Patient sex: M
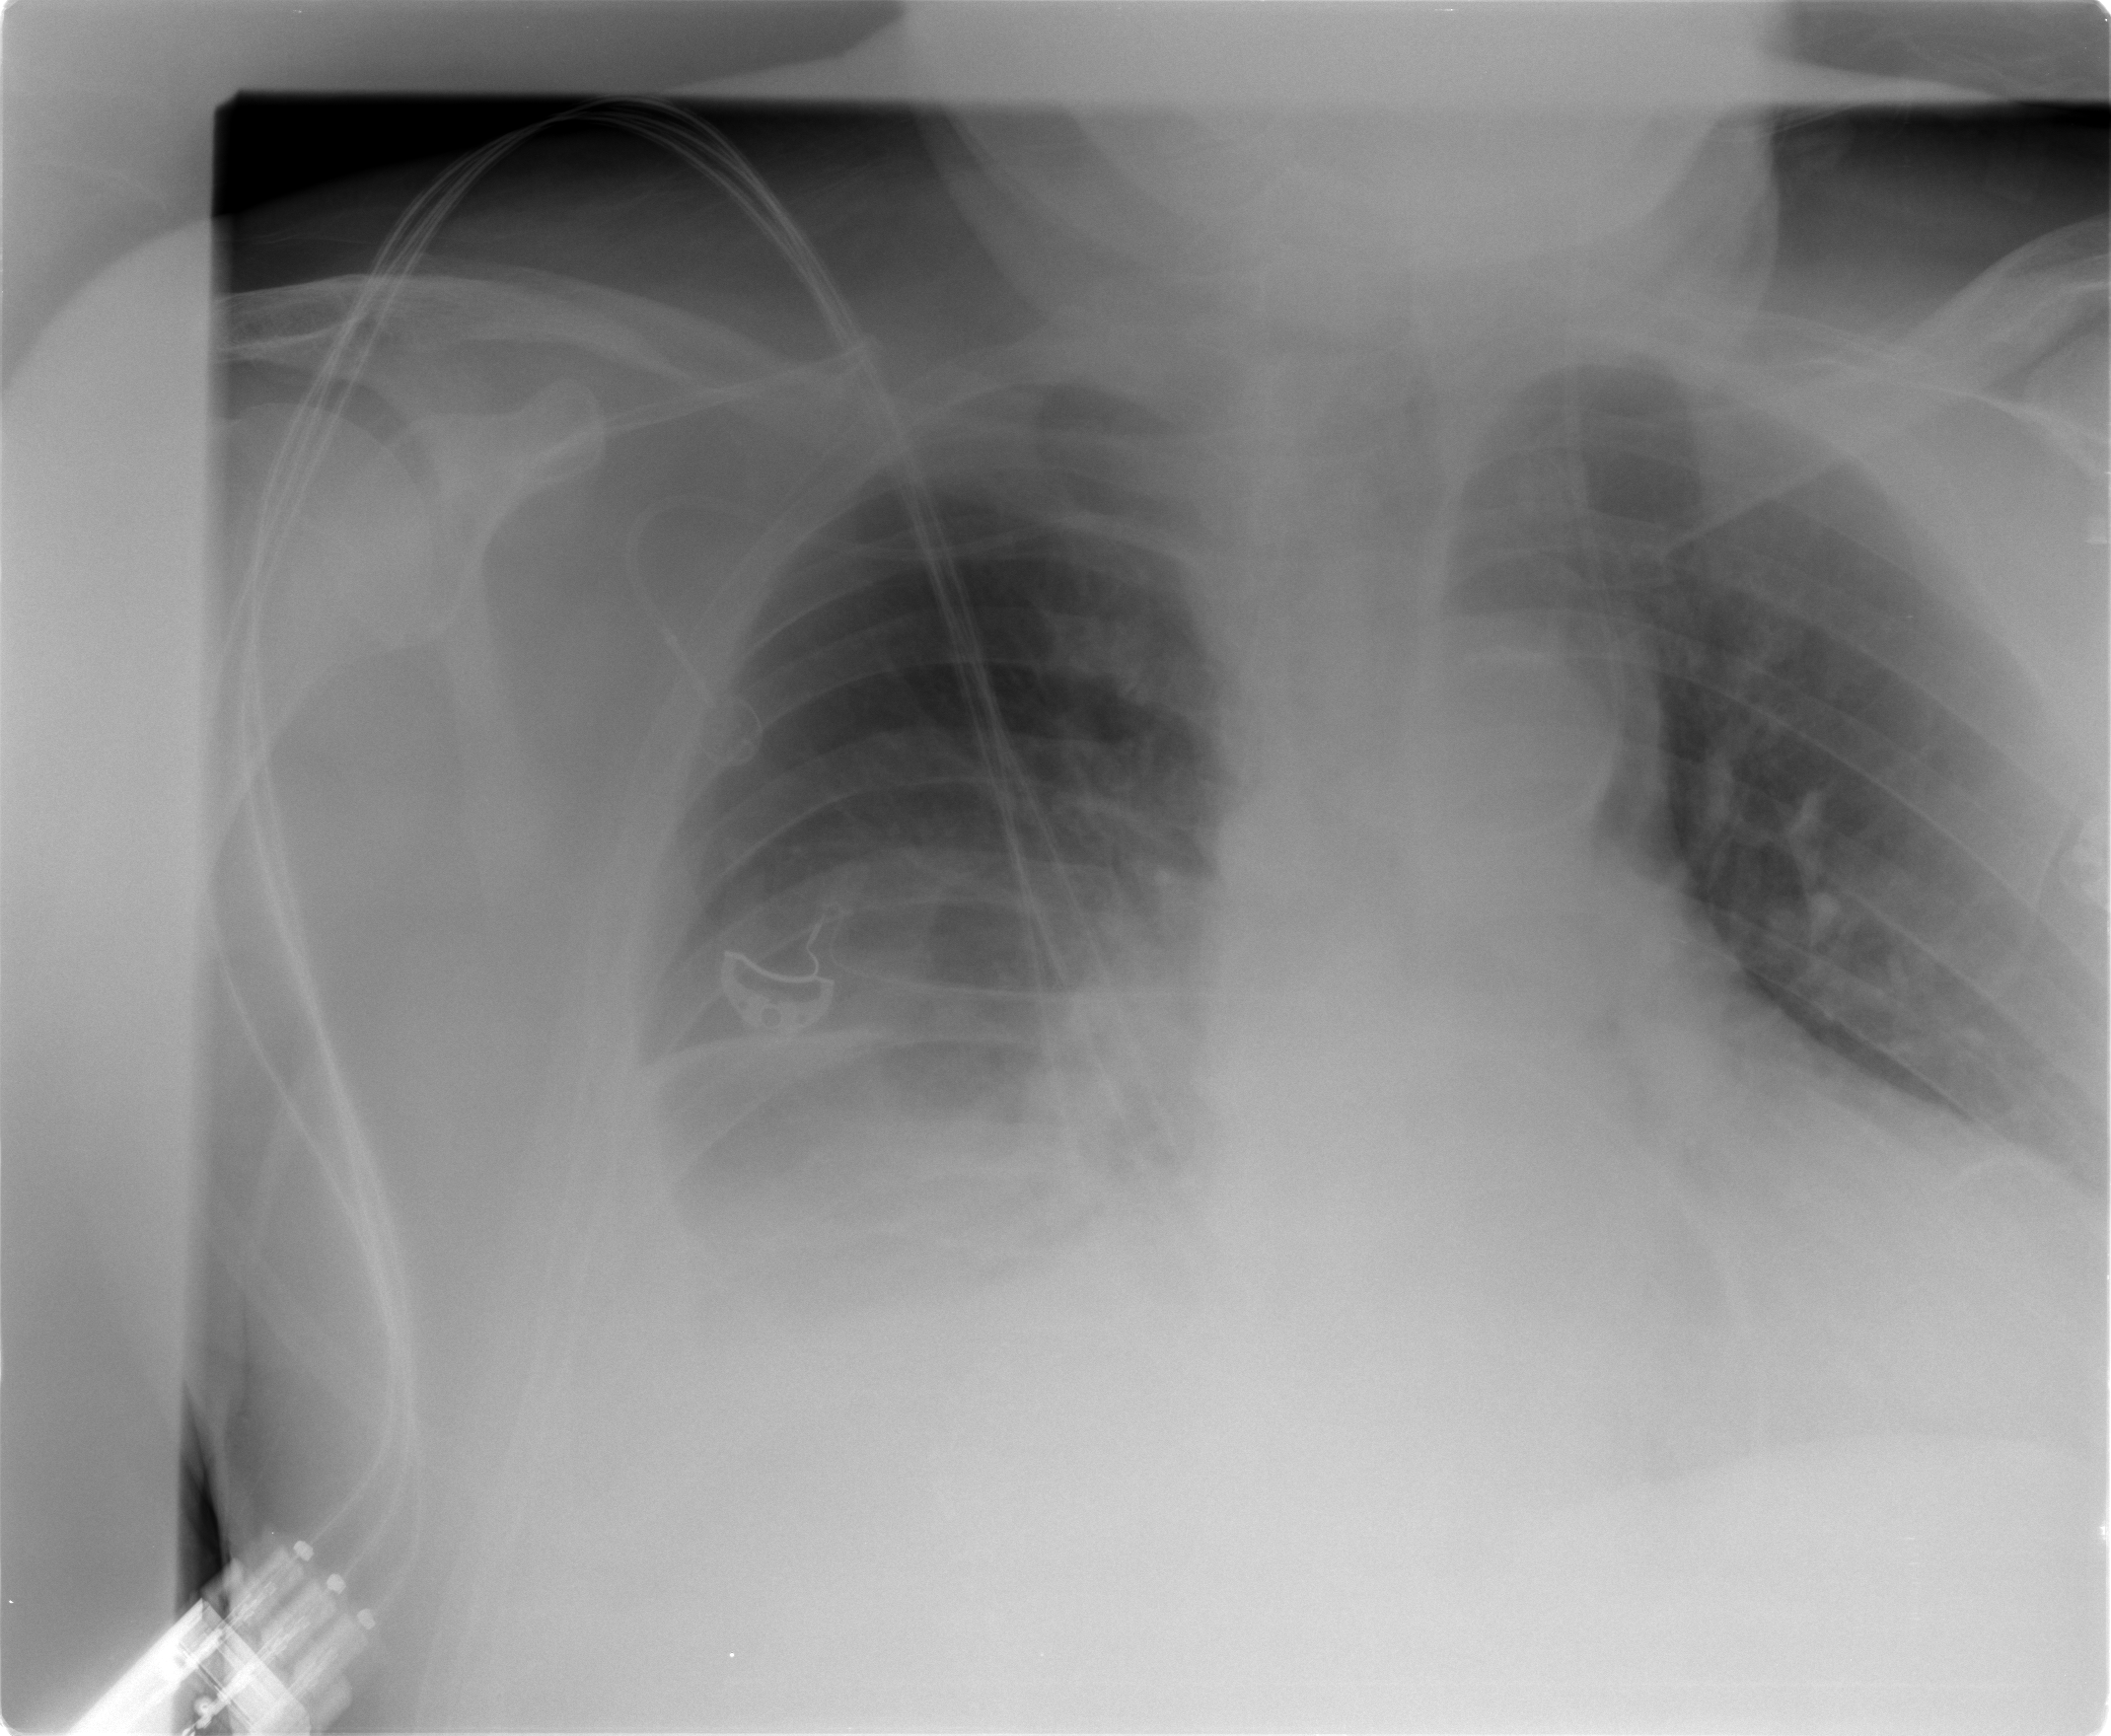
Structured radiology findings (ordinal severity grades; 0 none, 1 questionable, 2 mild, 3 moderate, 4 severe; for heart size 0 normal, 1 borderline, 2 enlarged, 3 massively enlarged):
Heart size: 2
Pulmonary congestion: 3
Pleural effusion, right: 3
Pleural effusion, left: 1
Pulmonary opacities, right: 0
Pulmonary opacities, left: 0
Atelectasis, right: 3
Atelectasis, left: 1